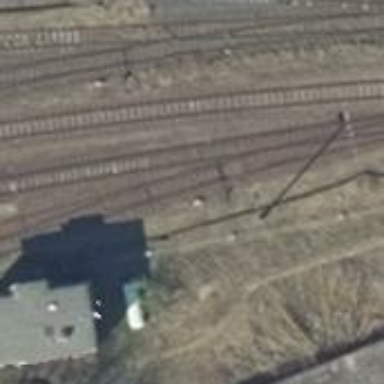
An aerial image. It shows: Railway switch with the turnout on the left side.